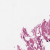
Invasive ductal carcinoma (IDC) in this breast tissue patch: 0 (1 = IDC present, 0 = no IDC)